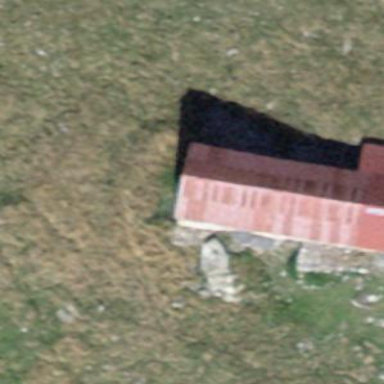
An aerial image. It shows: Wilderness hut building.